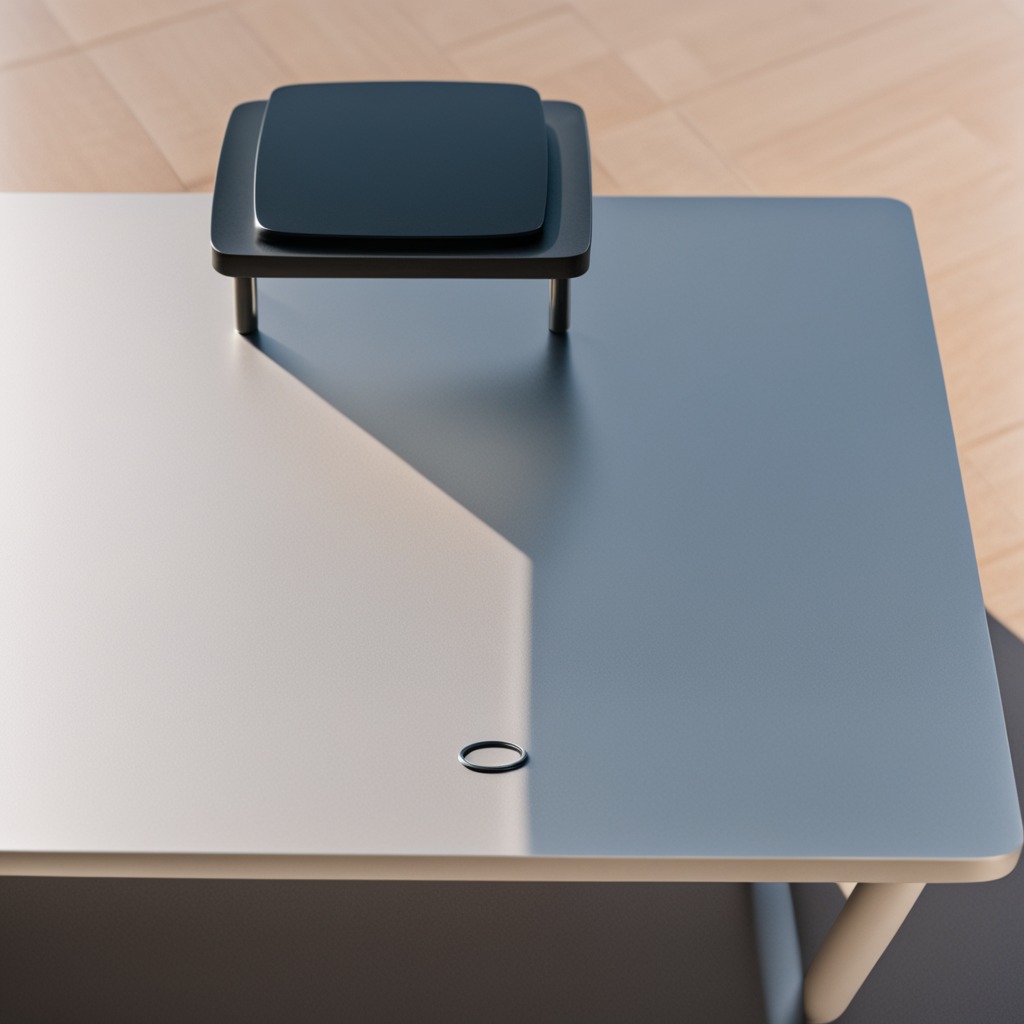
A rubber O-ring is lying on the table.